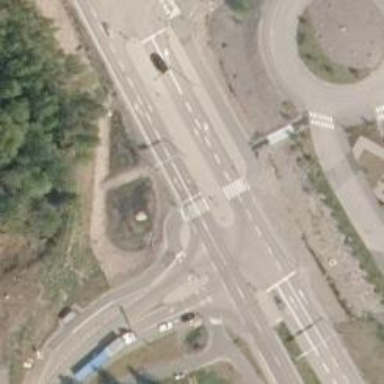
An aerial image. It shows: Asphalt cycleway with crossing.